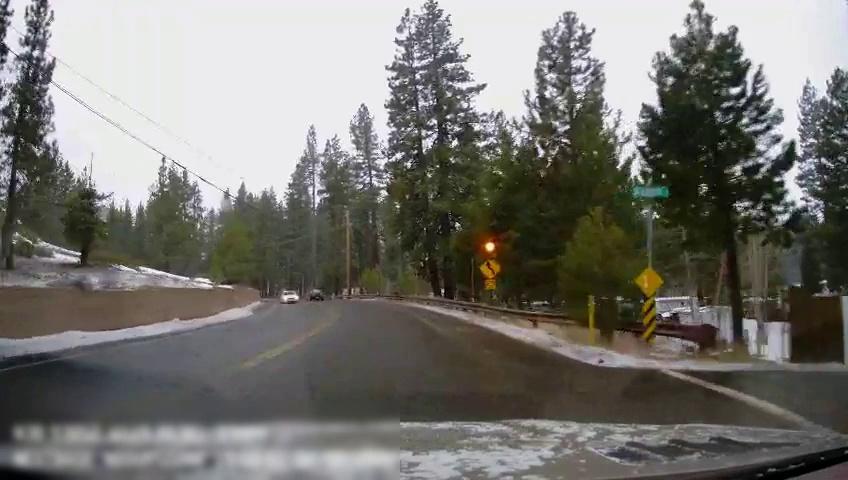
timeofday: Day
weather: Snowy
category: Drivable Space
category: Vehicles | SUV
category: Vehicles | Car
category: Lanes | Current Lane
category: Lanes | Current Lane
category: Lanes | Alternate Lane
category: Traffic | Signs
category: Traffic | Signs
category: Traffic | Signs
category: Traffic | Signs
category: Traffic | Signs